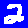
Digit: 2